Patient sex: F
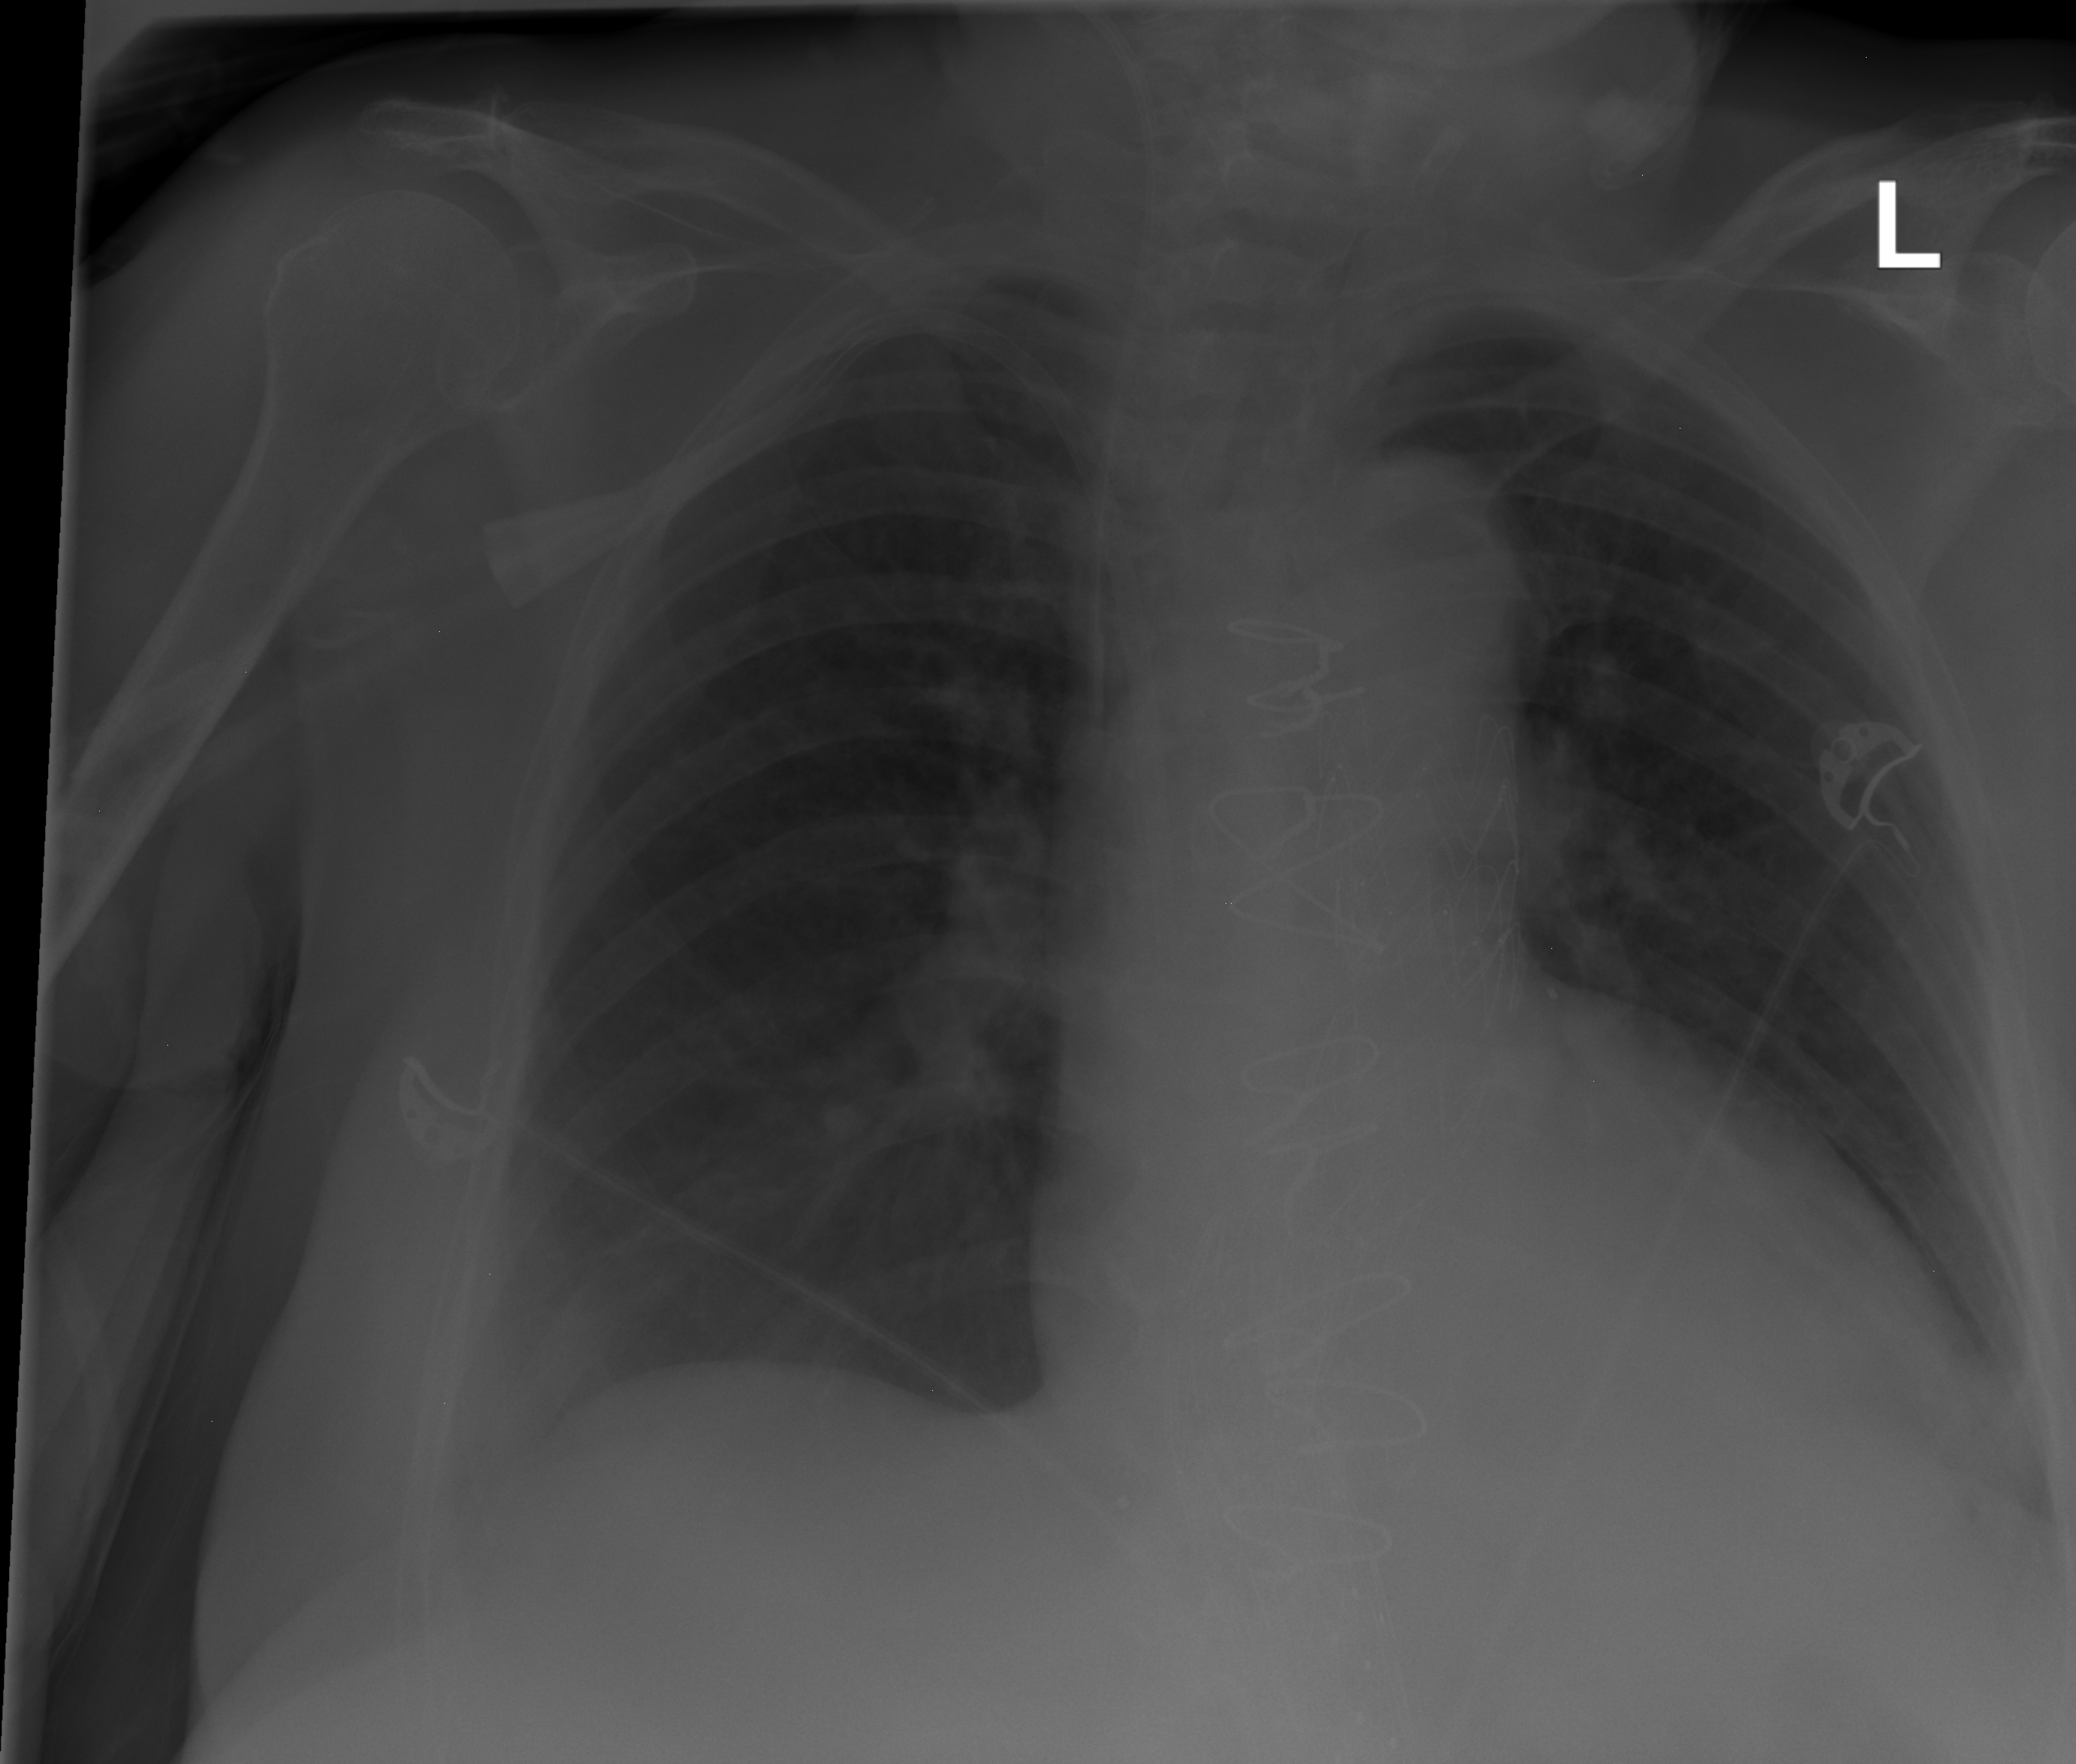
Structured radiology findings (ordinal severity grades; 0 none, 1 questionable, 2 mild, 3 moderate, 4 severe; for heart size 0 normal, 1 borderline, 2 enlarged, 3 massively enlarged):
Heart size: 0
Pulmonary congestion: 0
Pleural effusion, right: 0
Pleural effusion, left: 1
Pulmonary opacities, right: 0
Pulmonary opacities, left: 0
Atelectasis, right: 0
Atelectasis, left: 1